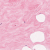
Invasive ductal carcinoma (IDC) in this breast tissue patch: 0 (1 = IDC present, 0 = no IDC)